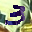
Label: 3